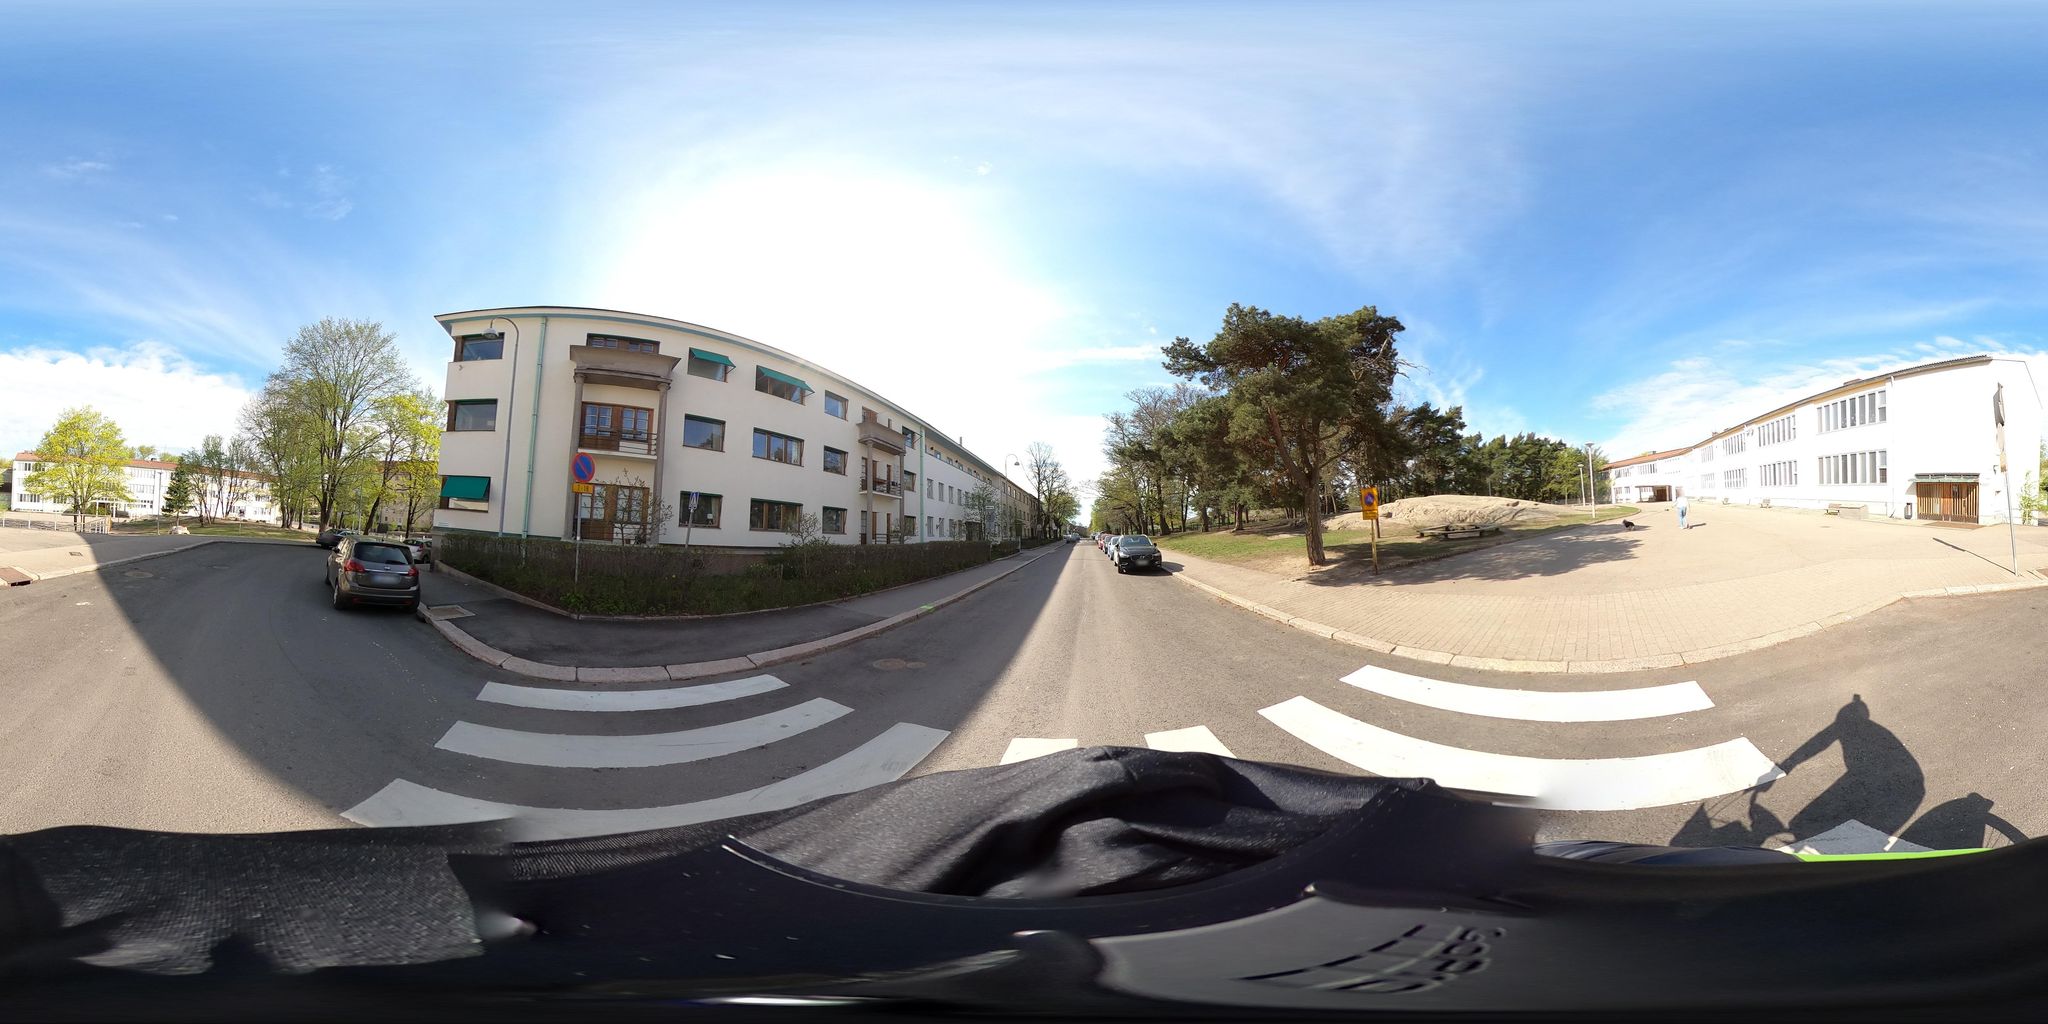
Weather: clear
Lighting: day
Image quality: good
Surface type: cycling surface
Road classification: residential
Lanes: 1
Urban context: urban centre
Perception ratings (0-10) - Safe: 0.36, Lively: 5.97, Beautiful: 6.37, Boring: 4.25, Depressing: 1.83, Wealthy: 1.52